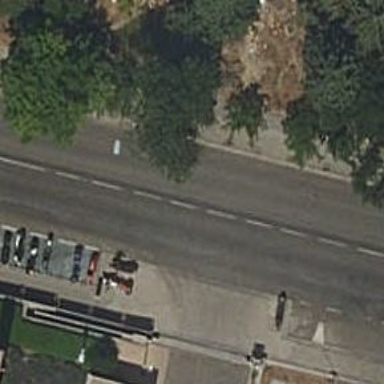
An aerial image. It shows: Asphalt road in residential area.